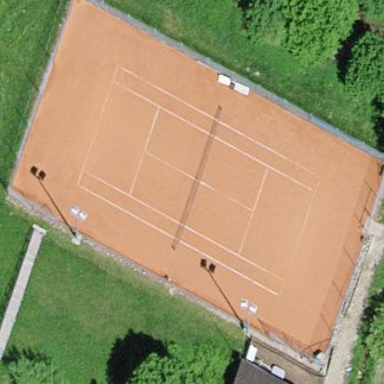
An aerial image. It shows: Tennis court on the leisure land pitch.